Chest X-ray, PA view. Patient: 37 years old, sex M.
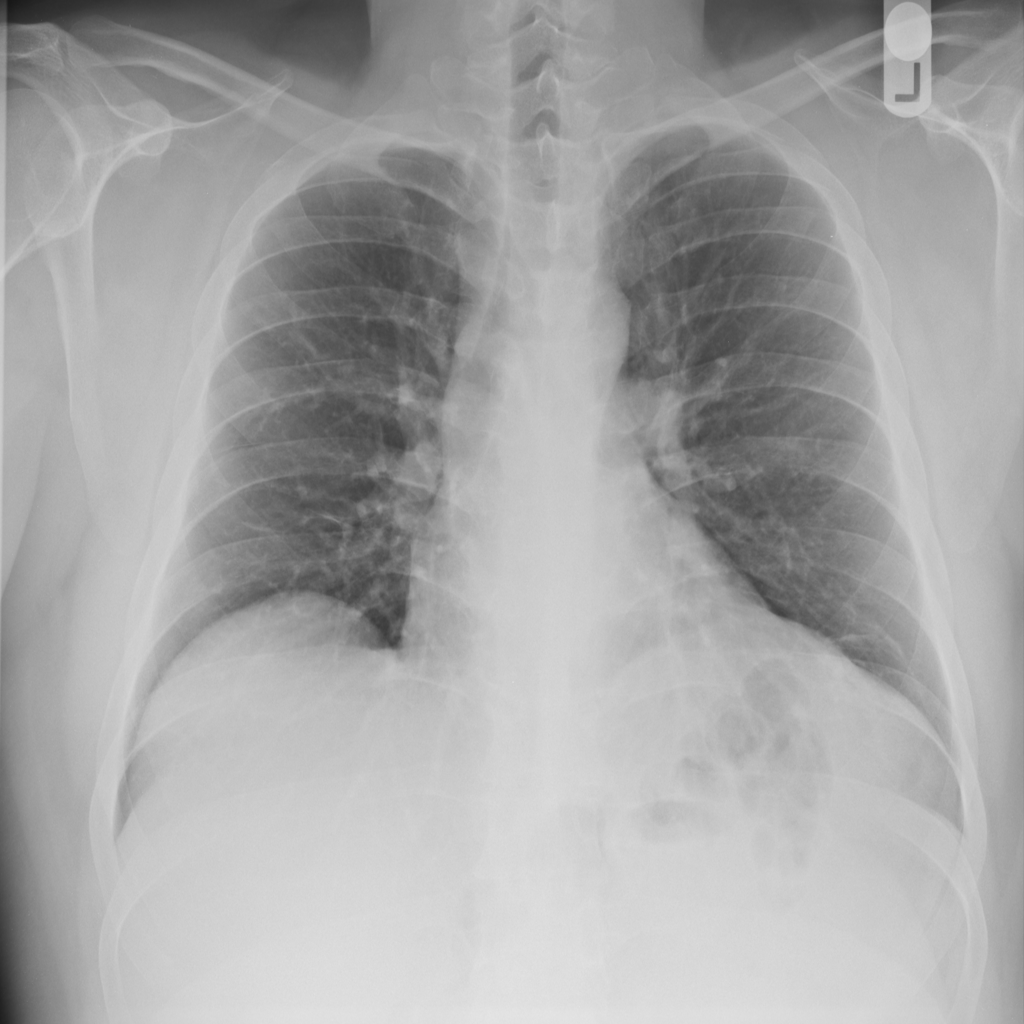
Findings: No Finding